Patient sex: F
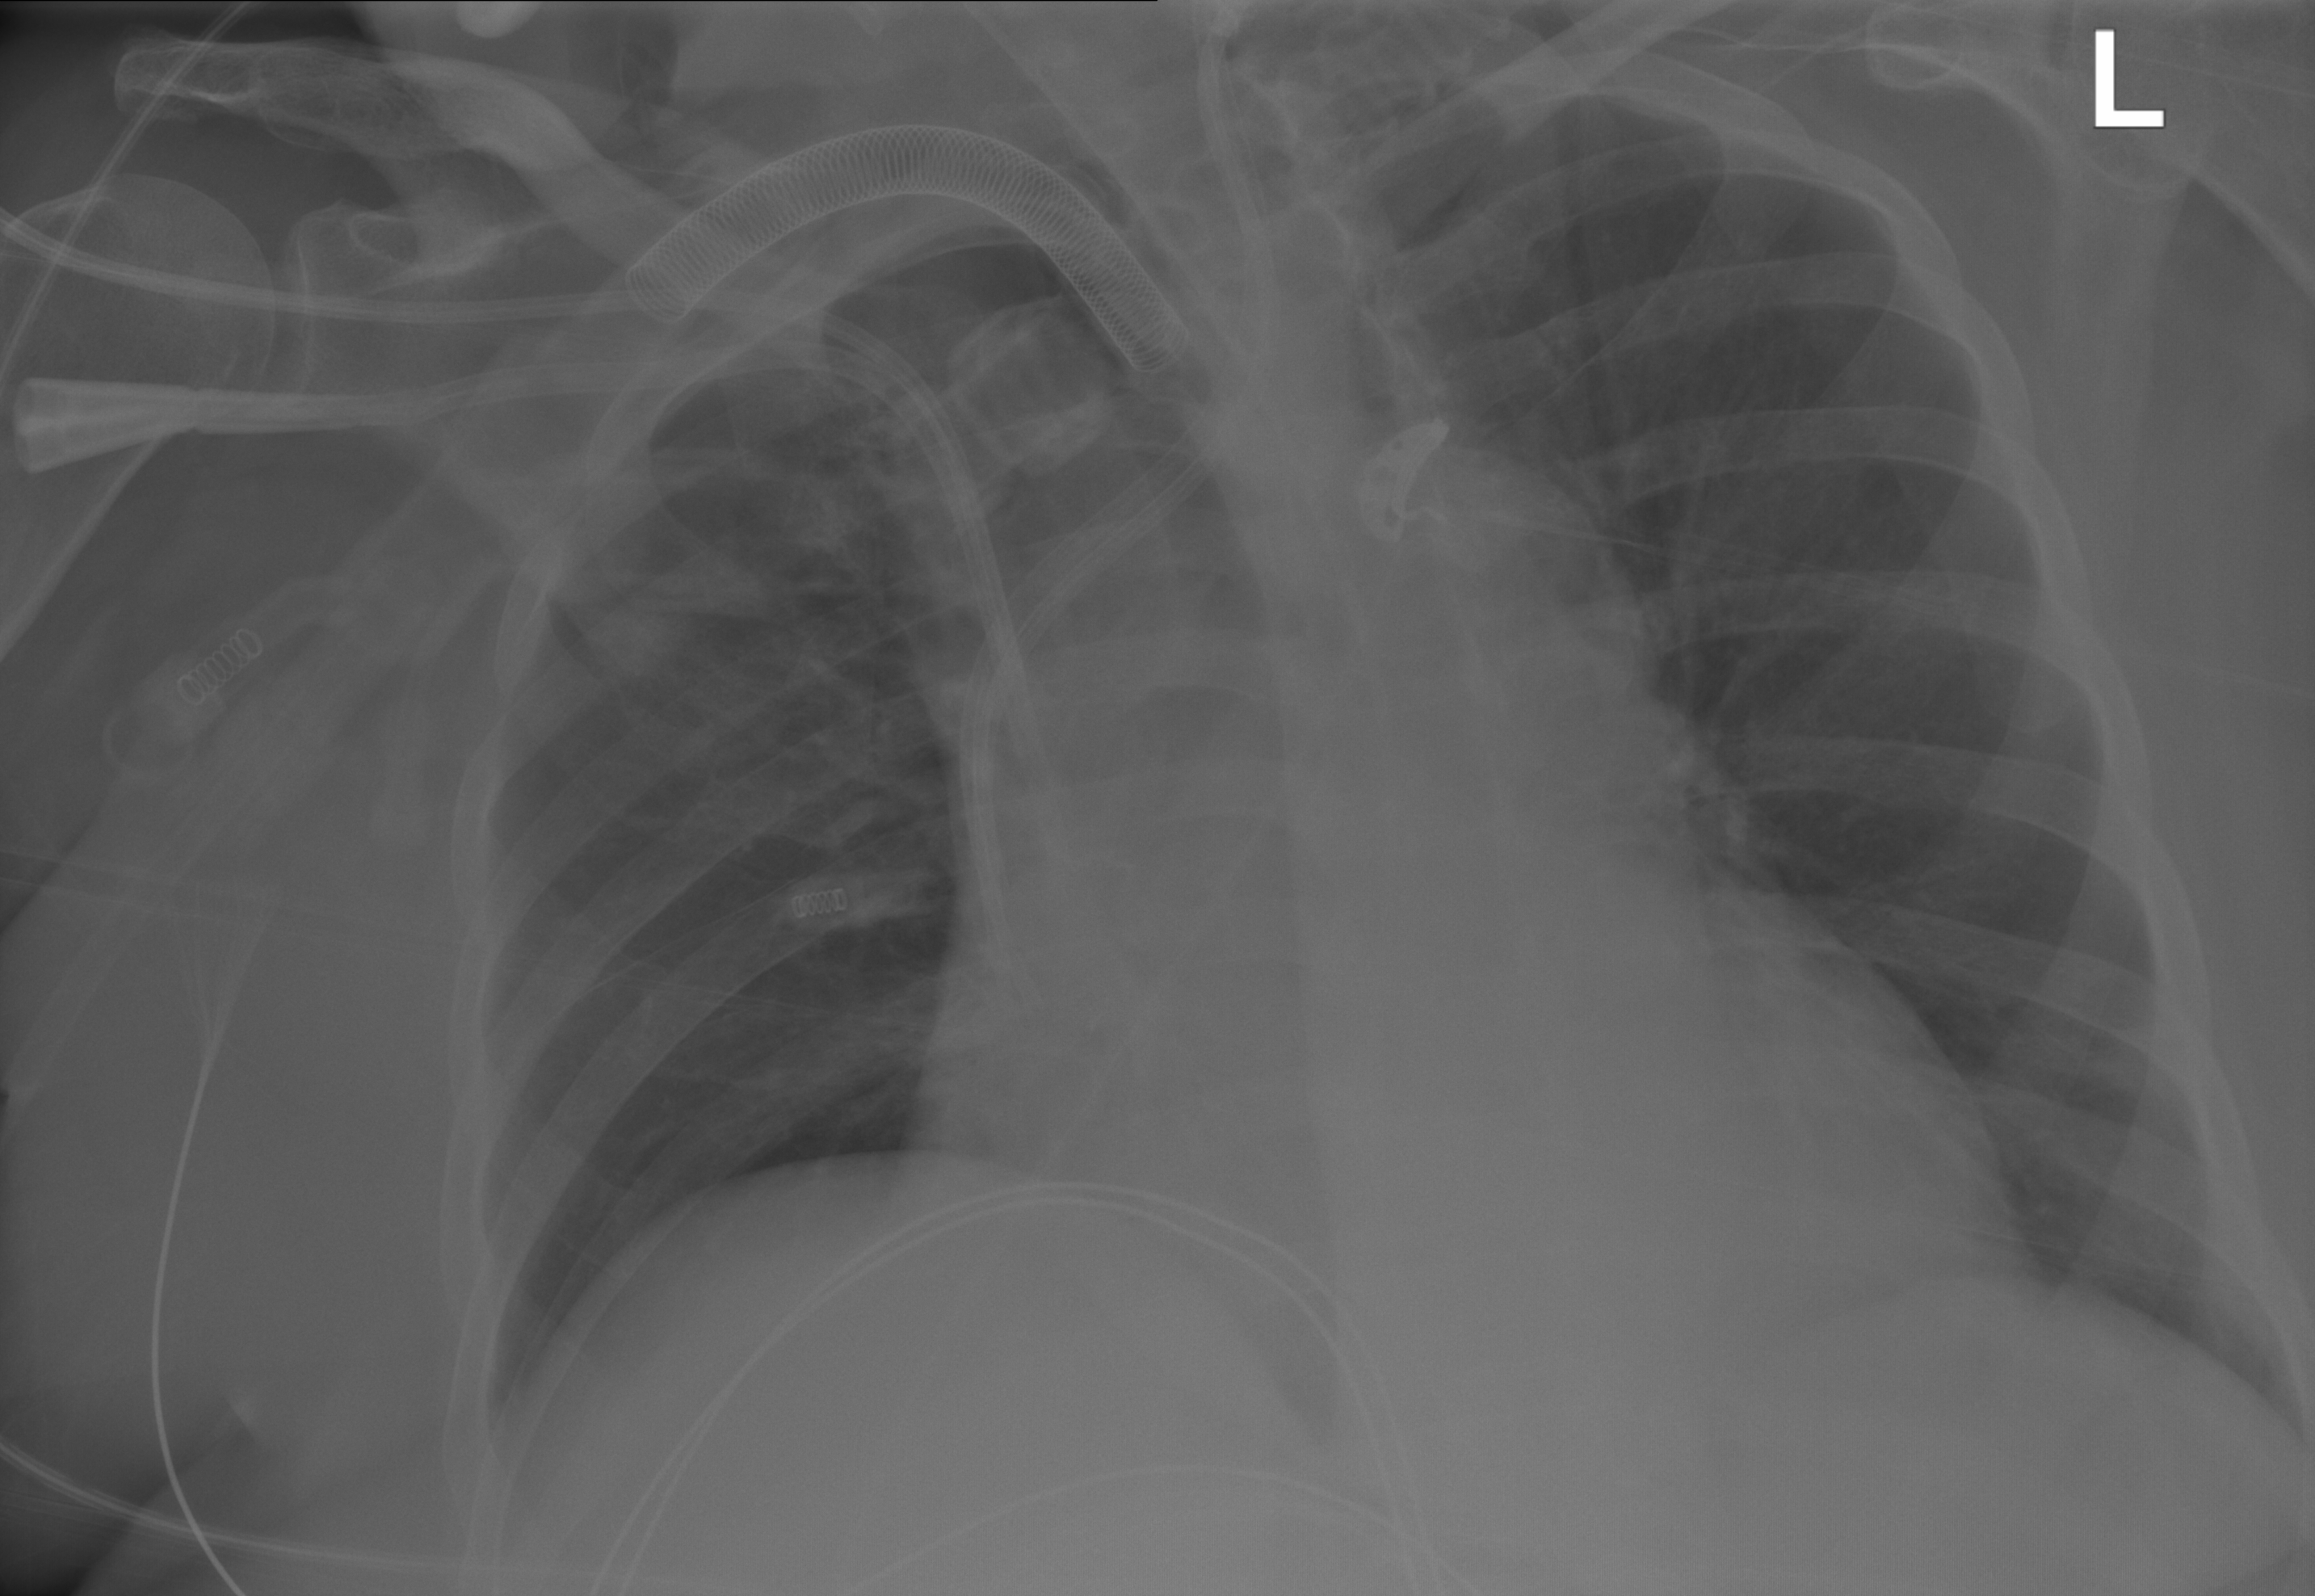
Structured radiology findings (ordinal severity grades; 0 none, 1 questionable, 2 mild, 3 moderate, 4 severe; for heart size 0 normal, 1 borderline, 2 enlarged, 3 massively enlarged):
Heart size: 2
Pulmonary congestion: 0
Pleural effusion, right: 0
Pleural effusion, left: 0
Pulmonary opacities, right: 2
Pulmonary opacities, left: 0
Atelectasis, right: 0
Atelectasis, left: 0